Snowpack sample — Rabbit Ears Pass, Jackson County, Colorado, USA (12/17/25, 1:08 PM MST)
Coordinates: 40.387, -106.625
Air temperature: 34 °F
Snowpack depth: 46 cm
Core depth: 30 cm
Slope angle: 6°, slope face: 165°
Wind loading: medium
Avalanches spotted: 0
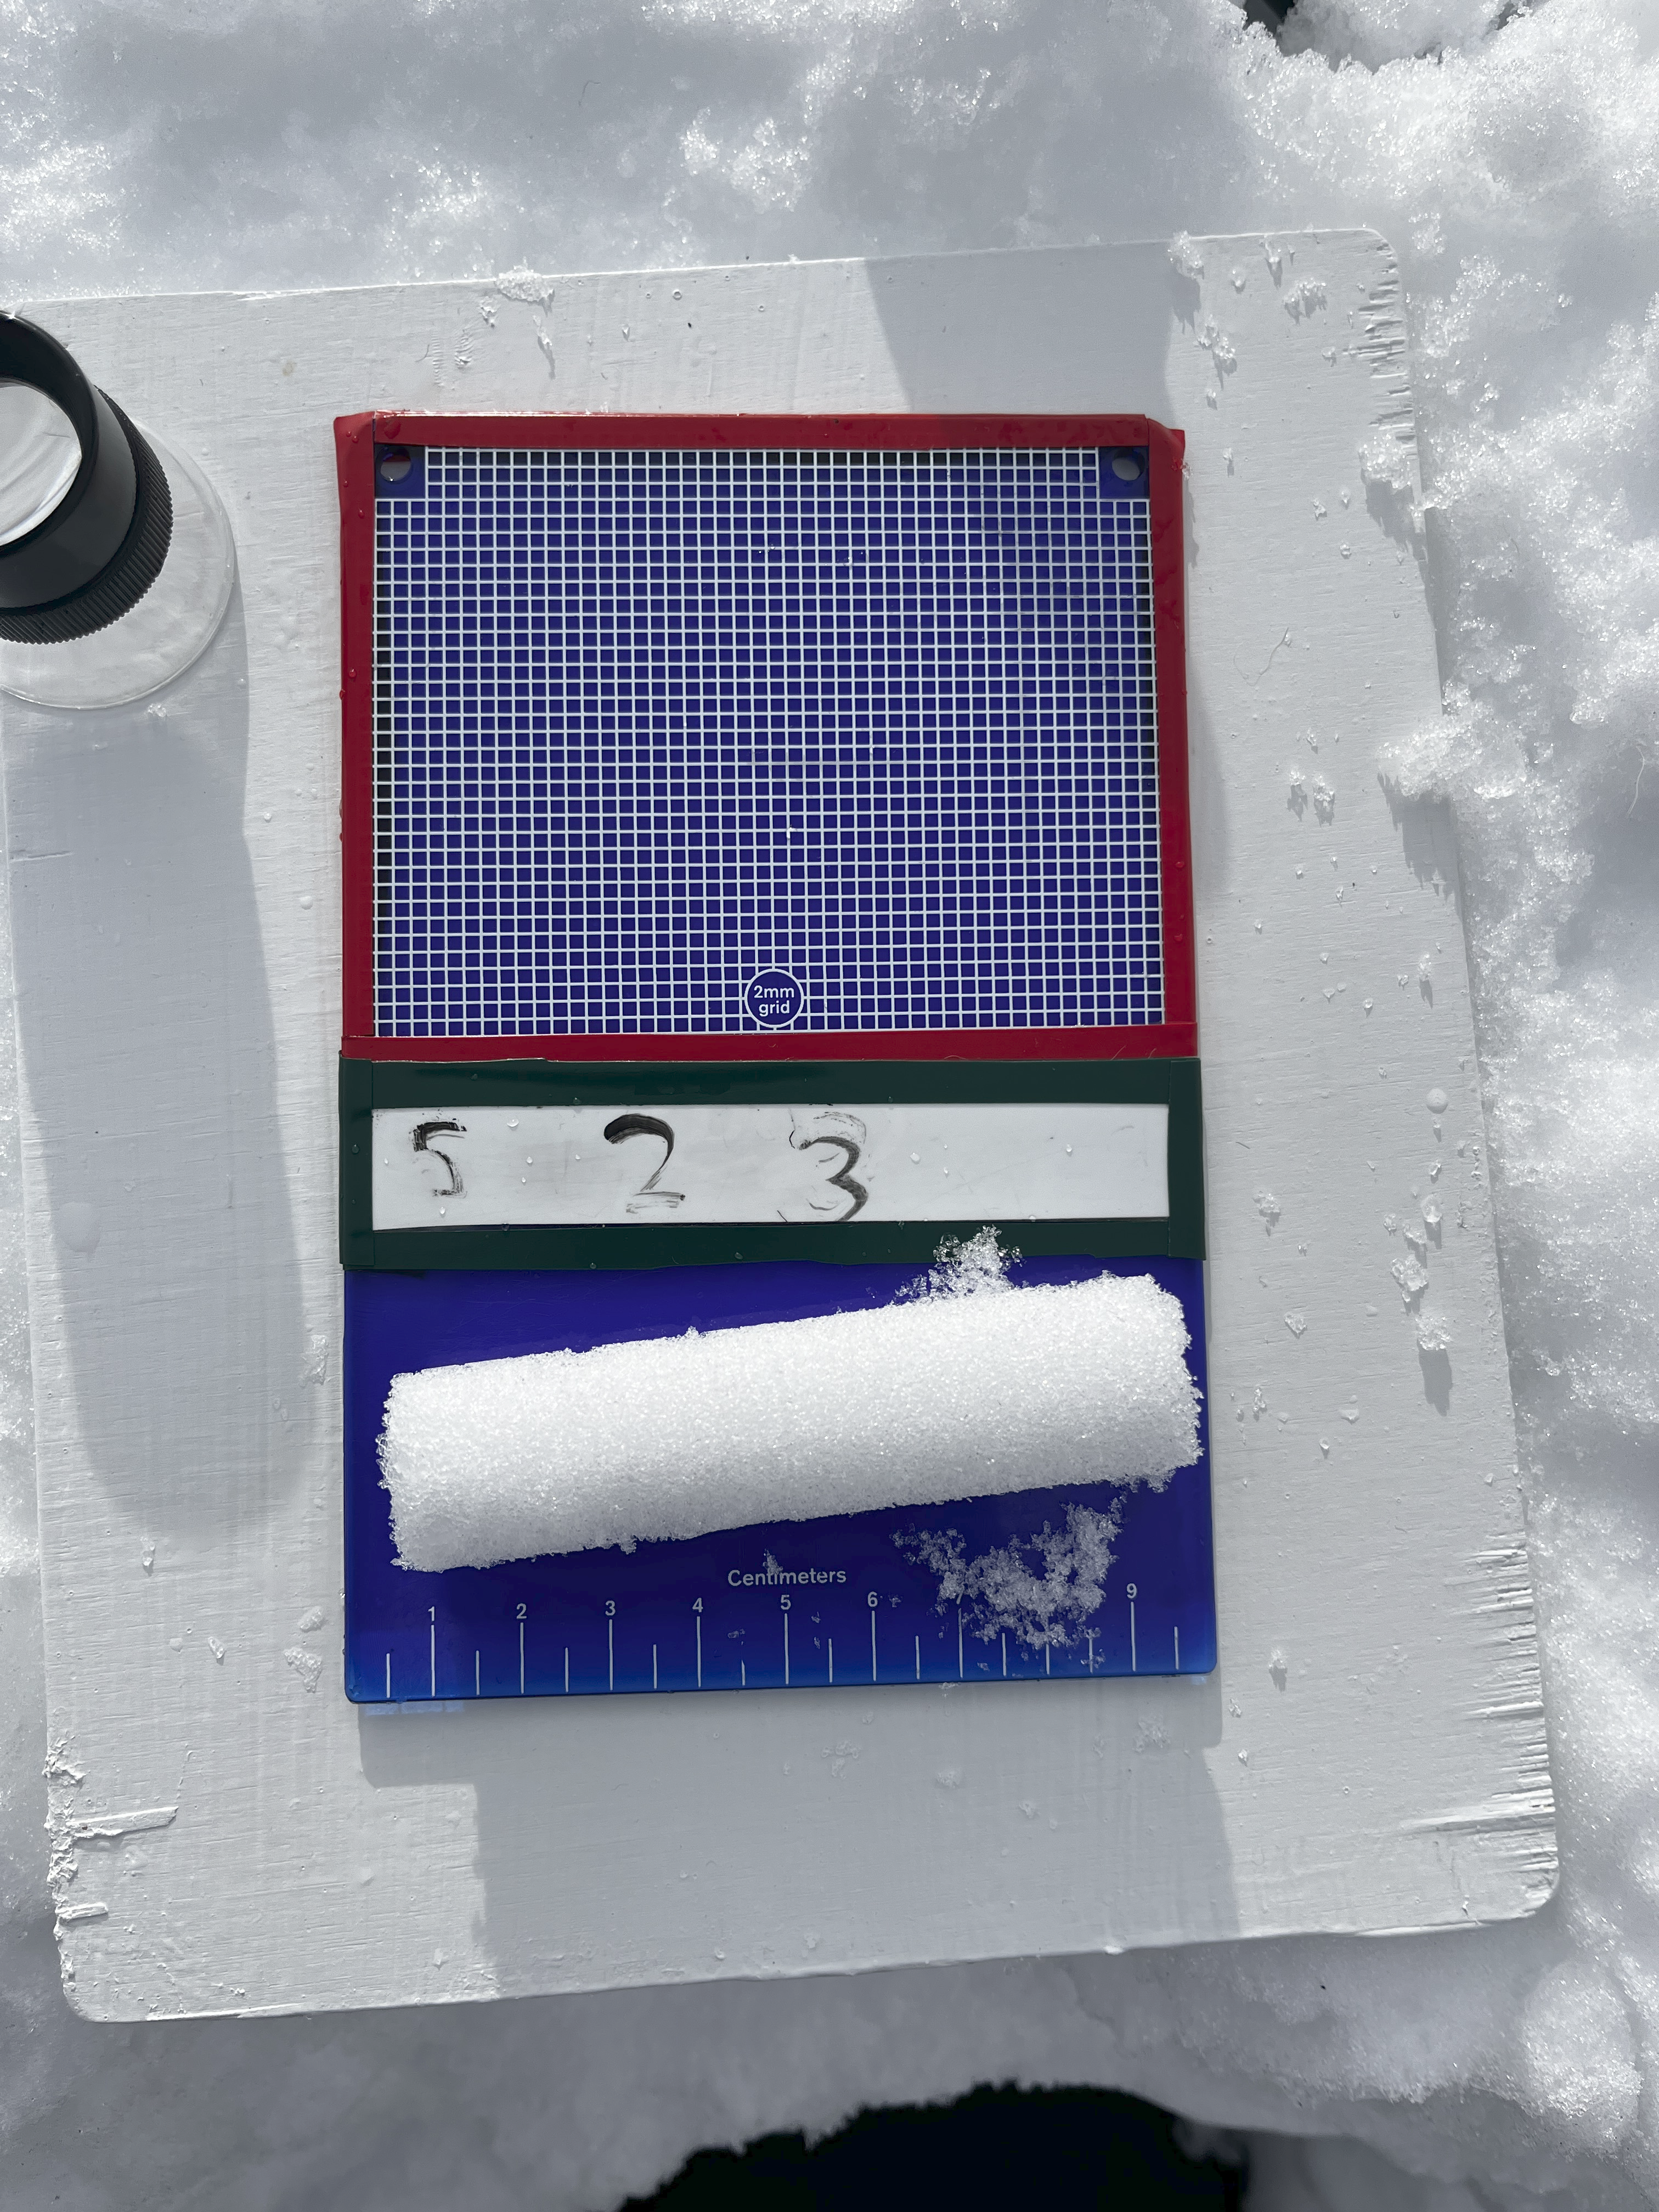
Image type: crystal_card
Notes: No avalanches spotted nearby, although collected in a meadowy area with minimal risk on this face of the pass.